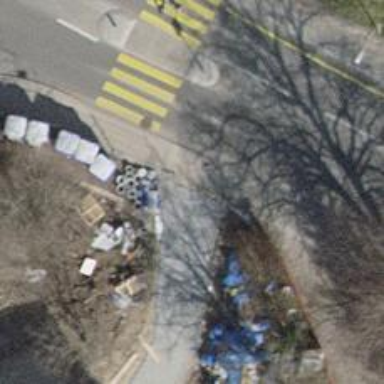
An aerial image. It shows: Bollard.